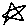
Label: star